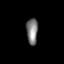
Tissue: prostate
Cell type: T cells
Senescence score: 0.2502
Nuclear area (px): 291
Mean DAPI intensity: 126.553